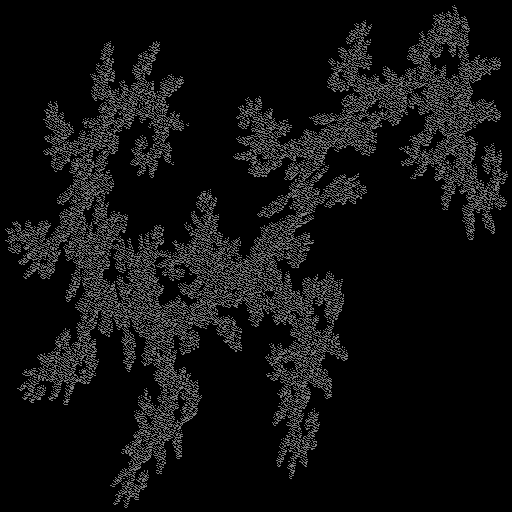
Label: greygoldenrod